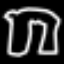
Label: pants